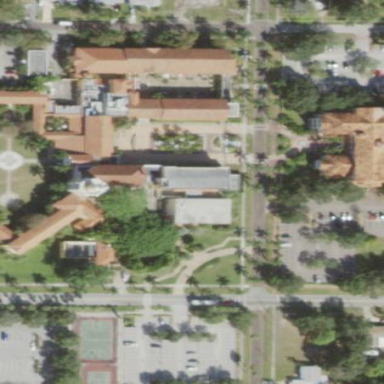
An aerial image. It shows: College.